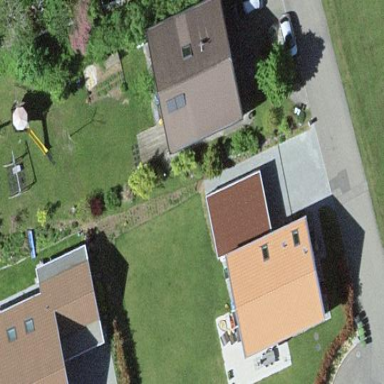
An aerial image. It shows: Simple house.